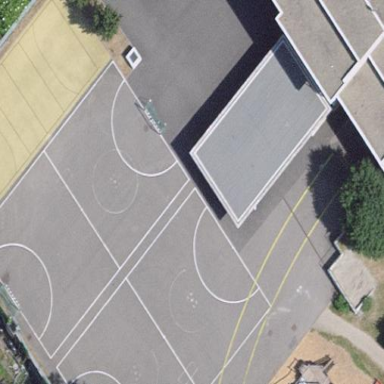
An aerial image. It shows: School.